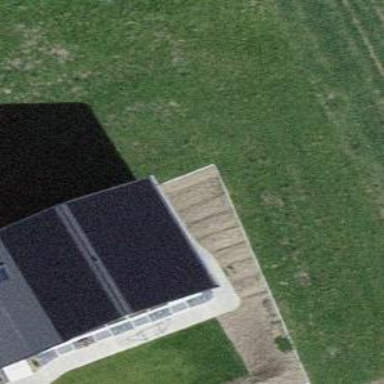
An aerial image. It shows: Solar photovoltaic panel generator.